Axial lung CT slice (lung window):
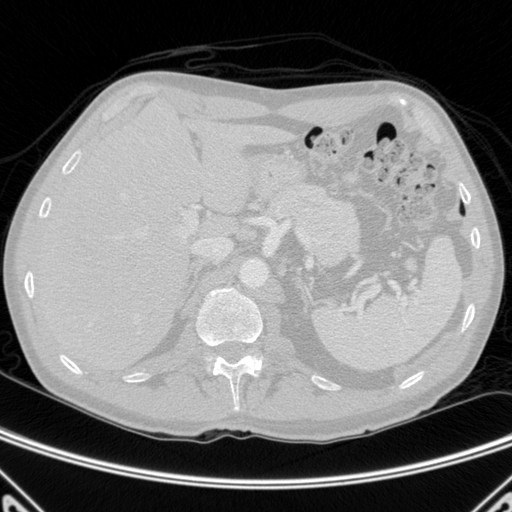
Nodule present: no